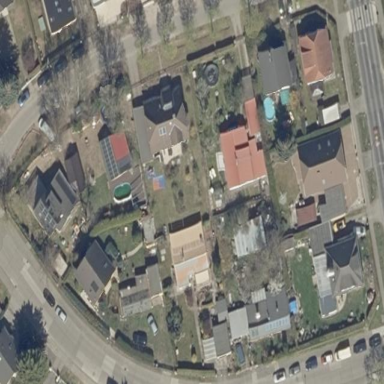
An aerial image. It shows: Residential area.